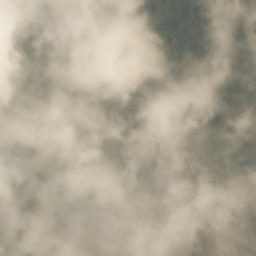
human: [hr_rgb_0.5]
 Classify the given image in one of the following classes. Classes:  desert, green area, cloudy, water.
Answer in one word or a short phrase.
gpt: cloudy